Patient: sex M, age 51
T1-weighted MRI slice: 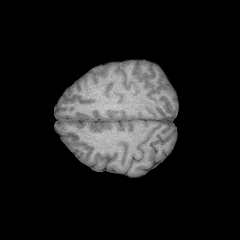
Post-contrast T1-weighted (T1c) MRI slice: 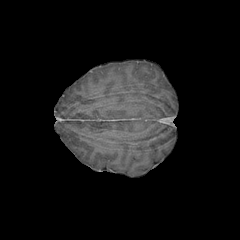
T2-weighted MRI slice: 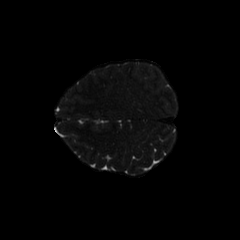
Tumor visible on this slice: yes
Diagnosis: Astrocytoma, IDH-mutant
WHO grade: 4